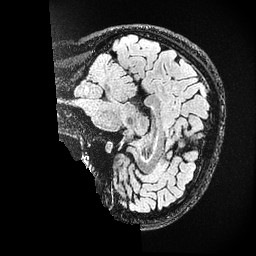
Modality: FLAIR
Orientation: sagittal
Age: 32
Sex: female
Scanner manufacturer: ge
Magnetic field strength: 3 T
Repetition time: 4.802 s
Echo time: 0.1157 s